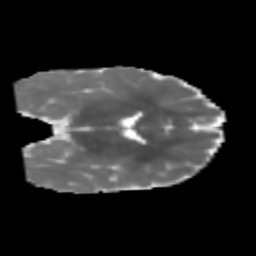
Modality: MD
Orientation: coronal
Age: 7
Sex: male
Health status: healthy